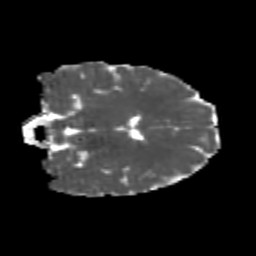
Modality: MD
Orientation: coronal
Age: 20
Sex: female
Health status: healthy
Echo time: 0.074 s